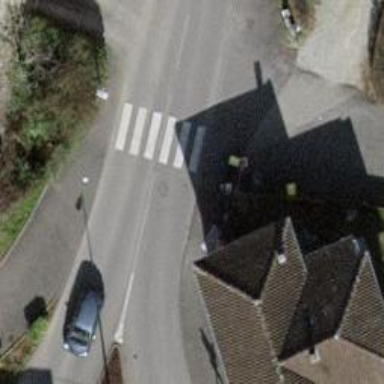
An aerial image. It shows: Uncontrolled zebra crossing on the road.